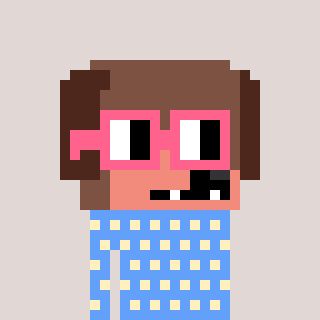
a pixel art character with square pink glasses, a dog-shaped head and a blue-colored body on a warm background